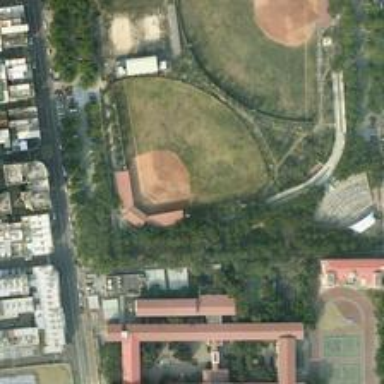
This beautiful, quiet sport park mainly includes two baseball fields and several tennis courts, filled with dense plants .